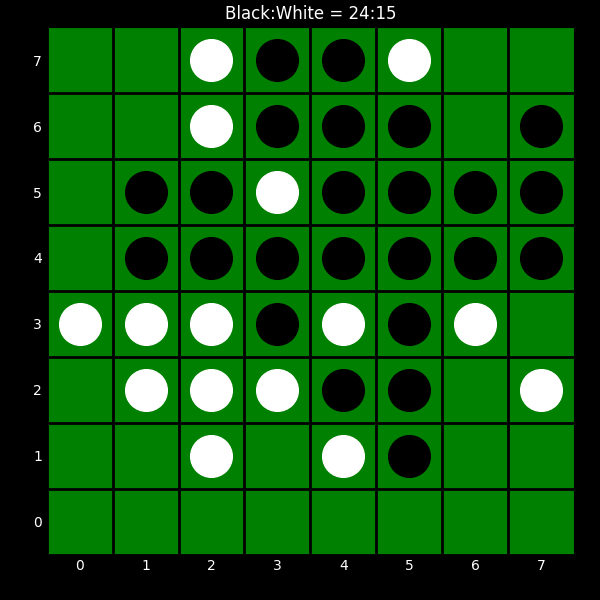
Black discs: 24
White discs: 15